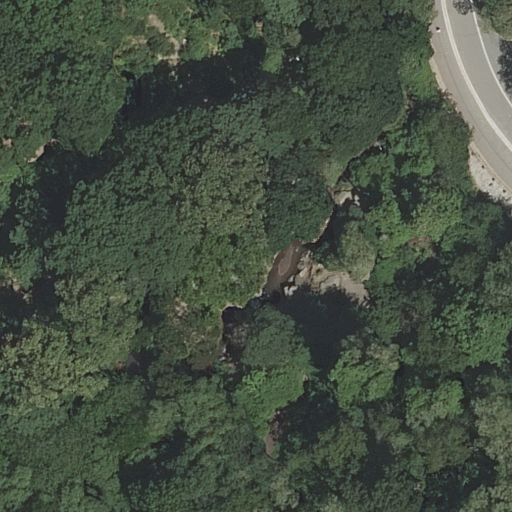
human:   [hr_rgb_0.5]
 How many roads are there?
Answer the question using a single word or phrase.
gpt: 24

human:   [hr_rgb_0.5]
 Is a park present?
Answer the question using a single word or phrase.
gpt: yes

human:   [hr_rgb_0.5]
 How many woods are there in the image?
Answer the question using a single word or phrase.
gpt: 1

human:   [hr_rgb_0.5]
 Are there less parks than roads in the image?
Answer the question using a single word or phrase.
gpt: yes

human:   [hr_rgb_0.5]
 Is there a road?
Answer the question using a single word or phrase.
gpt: yes

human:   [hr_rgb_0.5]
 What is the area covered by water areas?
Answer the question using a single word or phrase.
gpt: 0m2

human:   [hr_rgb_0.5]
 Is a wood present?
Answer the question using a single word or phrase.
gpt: yes

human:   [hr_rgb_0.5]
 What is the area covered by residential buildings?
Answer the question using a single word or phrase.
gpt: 0m2

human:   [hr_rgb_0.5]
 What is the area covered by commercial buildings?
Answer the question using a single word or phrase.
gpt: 0m2

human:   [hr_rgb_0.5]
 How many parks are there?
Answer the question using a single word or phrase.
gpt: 1

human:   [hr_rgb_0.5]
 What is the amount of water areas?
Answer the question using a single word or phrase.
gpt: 0

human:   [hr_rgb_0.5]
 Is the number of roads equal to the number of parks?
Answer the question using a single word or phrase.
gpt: no

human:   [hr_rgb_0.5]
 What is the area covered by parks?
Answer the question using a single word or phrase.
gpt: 10633m2

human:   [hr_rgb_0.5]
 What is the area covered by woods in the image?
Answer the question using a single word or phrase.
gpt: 9790m2

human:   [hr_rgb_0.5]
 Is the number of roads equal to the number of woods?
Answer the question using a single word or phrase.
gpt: no

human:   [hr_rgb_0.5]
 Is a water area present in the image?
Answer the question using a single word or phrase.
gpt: no

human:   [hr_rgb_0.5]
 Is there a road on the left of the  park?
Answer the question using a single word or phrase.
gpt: yes

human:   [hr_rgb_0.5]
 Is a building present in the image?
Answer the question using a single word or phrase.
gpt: no

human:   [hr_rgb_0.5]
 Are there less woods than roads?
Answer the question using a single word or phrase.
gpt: yes

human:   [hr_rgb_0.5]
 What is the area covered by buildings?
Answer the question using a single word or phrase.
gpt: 0m2

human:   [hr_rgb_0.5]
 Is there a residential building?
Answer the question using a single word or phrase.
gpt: no

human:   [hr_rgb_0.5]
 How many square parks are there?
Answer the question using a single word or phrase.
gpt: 0

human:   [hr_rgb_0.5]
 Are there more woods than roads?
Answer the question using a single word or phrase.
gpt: no

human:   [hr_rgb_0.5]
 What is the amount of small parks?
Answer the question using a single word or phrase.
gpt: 0

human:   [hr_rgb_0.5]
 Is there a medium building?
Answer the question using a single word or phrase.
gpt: no

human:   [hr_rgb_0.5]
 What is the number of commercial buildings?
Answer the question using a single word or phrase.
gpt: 0

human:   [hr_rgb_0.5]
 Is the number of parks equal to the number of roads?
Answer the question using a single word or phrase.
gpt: no

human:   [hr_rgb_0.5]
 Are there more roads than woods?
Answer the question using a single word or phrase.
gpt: yes

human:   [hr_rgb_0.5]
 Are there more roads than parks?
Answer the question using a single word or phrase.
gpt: yes

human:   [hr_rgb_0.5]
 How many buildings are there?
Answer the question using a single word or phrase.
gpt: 0

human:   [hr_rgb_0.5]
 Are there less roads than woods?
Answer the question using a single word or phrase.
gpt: no

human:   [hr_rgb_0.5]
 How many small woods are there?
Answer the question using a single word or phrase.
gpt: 0

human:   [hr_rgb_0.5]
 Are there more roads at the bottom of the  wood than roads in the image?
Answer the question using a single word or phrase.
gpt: no

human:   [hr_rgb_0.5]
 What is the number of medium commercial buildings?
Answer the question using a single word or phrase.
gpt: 0

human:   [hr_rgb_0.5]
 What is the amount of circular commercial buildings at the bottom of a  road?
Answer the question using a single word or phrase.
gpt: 0

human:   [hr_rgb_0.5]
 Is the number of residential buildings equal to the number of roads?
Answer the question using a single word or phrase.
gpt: no

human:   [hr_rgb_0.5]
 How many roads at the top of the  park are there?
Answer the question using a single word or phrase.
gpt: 0

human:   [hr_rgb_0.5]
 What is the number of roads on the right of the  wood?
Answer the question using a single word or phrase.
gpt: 24

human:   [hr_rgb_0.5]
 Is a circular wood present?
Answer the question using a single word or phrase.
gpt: no

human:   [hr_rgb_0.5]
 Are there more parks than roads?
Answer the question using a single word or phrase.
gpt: no

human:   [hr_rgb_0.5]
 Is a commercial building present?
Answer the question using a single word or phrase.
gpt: no

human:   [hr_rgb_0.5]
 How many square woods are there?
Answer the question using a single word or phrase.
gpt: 0

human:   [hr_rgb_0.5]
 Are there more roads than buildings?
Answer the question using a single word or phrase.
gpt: yes

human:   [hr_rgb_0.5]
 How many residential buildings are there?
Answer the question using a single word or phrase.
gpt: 0

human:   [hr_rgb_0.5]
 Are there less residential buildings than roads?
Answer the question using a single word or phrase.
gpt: yes

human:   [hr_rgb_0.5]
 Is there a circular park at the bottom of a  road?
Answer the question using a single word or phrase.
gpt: no

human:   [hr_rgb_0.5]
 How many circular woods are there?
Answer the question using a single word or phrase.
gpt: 0

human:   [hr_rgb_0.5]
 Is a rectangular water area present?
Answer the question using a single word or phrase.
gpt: no

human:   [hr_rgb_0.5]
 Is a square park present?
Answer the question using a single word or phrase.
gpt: no

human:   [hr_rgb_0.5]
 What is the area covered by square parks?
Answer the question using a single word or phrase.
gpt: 0m2

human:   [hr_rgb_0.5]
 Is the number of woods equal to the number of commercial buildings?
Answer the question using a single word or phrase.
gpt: no

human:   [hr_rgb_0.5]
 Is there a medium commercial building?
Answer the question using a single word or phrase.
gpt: no

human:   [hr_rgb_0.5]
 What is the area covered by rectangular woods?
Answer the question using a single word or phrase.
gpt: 0m2

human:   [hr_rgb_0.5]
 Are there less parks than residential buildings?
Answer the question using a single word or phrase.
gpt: no

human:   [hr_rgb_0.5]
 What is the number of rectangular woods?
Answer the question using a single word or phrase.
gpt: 0

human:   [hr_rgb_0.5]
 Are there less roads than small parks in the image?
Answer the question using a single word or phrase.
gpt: no

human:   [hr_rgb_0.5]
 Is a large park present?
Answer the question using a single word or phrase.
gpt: yes

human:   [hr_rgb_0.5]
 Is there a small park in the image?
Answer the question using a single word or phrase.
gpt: no

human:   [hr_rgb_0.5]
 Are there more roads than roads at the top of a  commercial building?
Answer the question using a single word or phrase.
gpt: yes

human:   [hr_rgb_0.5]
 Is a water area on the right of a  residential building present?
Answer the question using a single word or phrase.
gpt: no

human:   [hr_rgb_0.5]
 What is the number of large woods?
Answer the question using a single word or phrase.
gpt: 1

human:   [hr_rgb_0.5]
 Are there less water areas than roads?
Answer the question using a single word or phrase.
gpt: yes

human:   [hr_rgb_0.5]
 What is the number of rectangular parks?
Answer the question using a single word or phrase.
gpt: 1

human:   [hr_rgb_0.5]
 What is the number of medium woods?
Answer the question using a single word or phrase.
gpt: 0